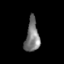
Tissue: skin
Cell type: Others
Senescence score: 0.6813
Nuclear area (px): 448
Mean DAPI intensity: 122.417